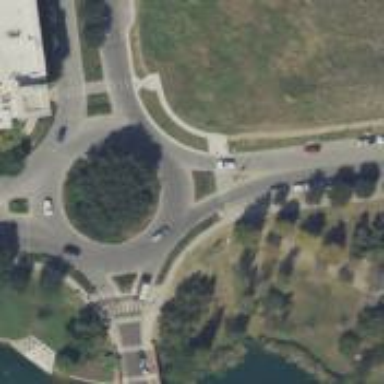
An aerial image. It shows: Tertiary road leading to roundabout junction.